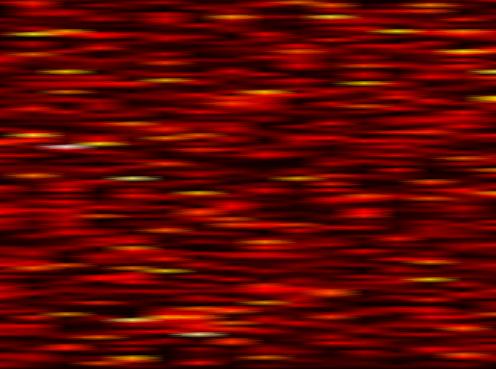
Label: WOLA